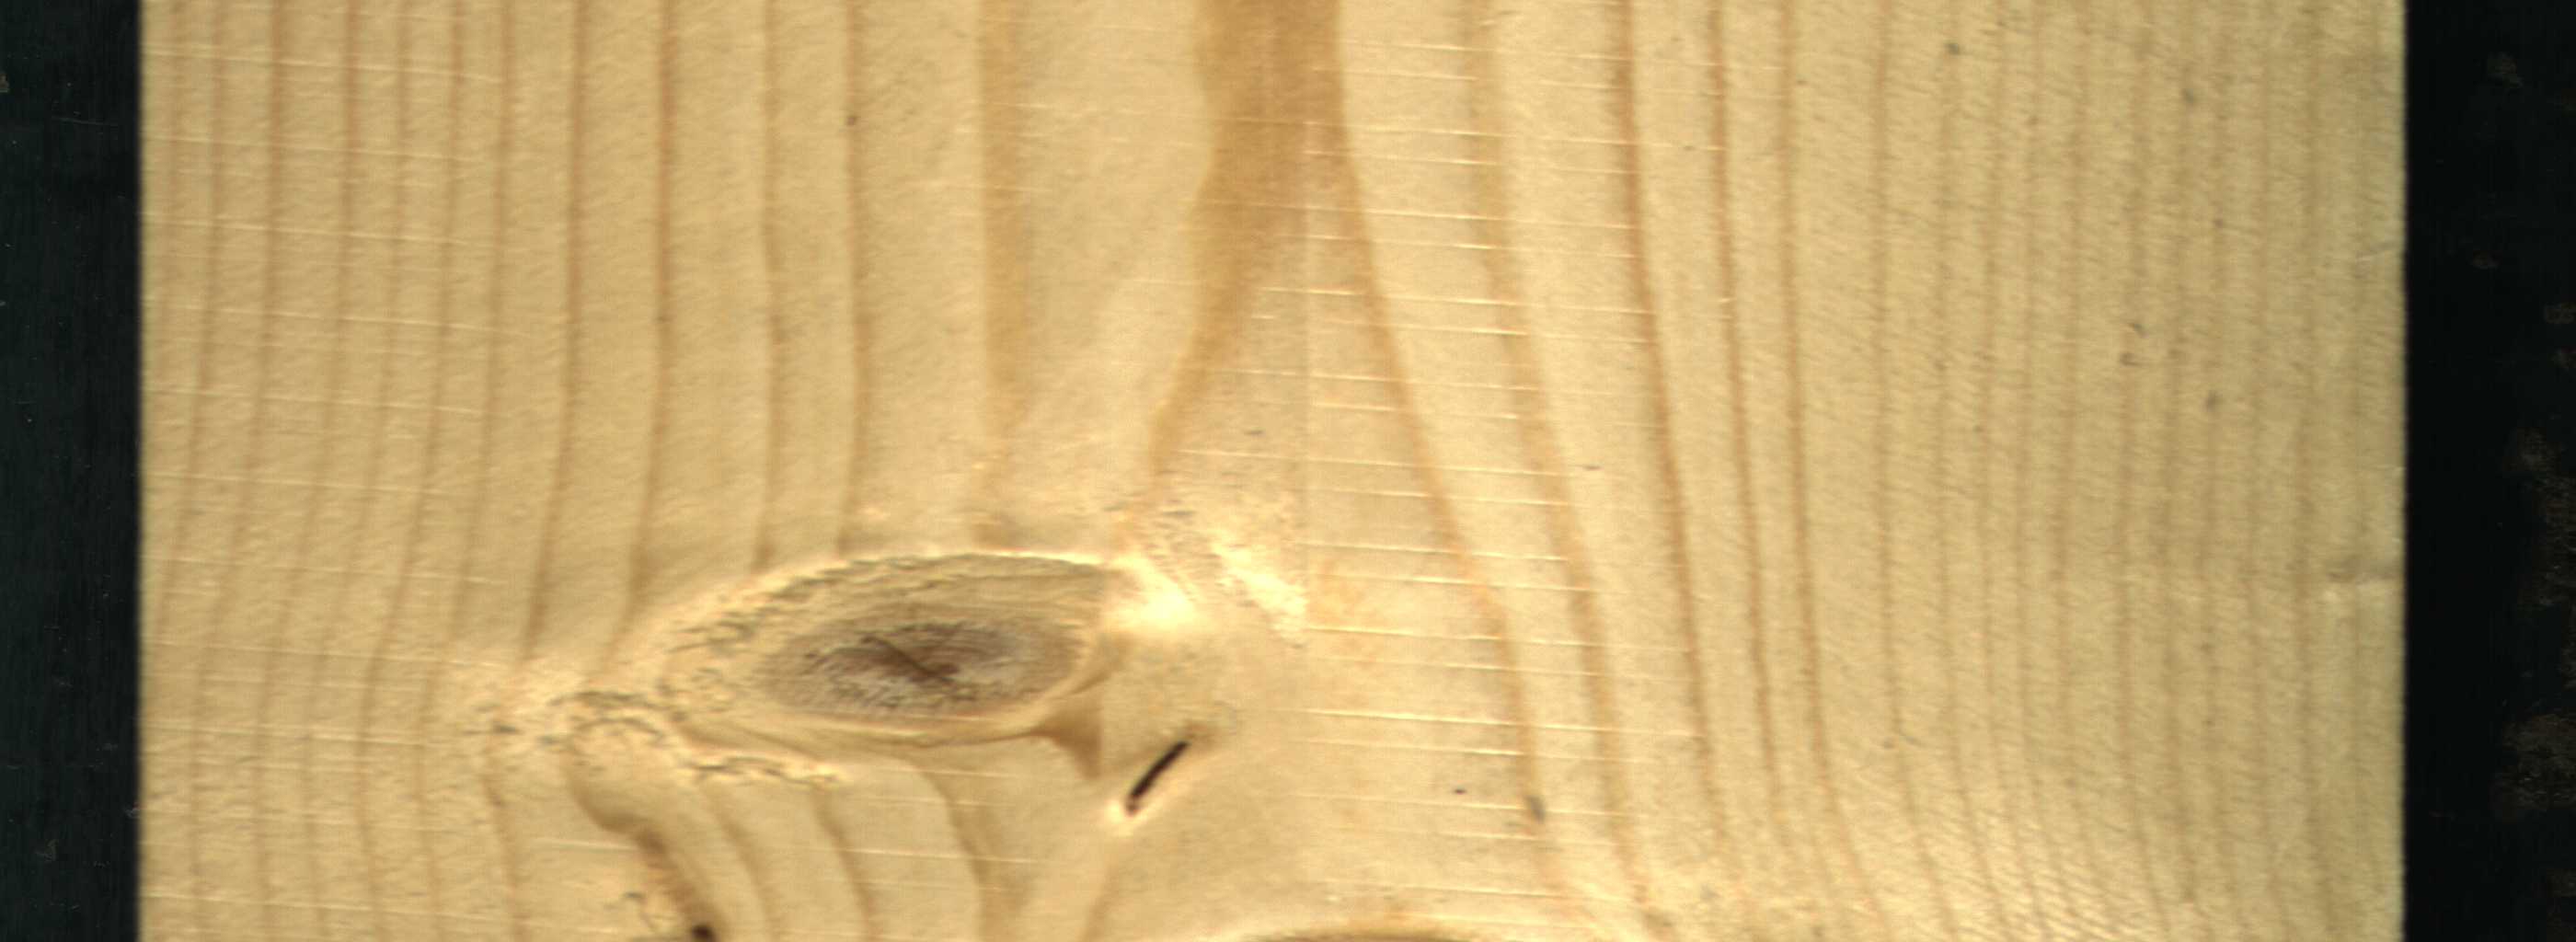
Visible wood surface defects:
resin
Live_Knot